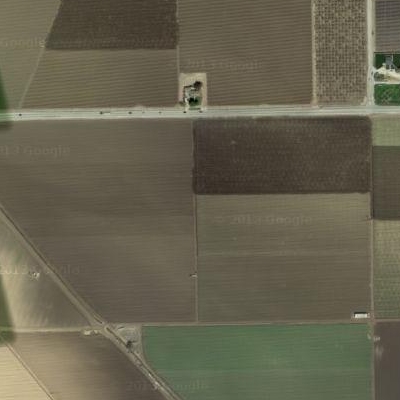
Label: Field